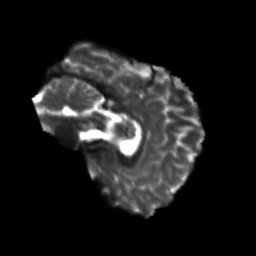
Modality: T2w
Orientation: sagittal
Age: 23
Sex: male
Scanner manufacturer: siemens
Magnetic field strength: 3 T
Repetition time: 3.5 s
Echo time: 0.125 s